Interaction volume radius: 5 \u00c5
Interaction volume height: 15 \u00c5
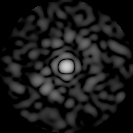
Disorder parameter: 0.862